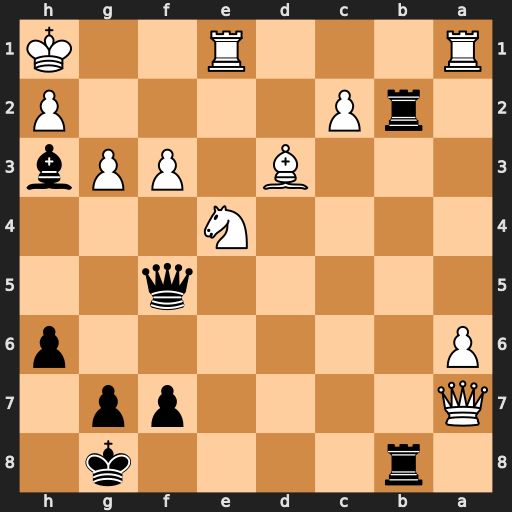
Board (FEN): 1r4k1/Q4pp1/P6p/5q2/4N3/3B1PPb/1rP4P/R3R2K
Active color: b
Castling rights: -
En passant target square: -
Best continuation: Qxf3+ Kg1 Qg2#